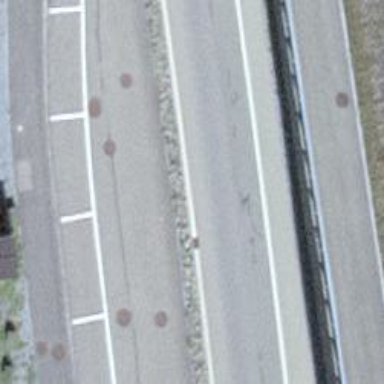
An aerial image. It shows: Bollard barrier.